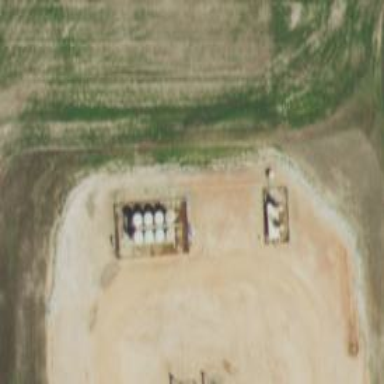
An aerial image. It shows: Storage tank with man-made structure.